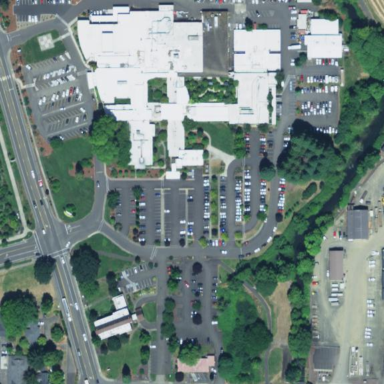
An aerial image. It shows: Healthcare facility identified as hospital.